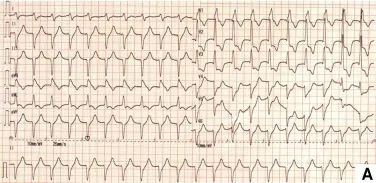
(A) Ventricular tachycardia.
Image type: electrography (ekg)